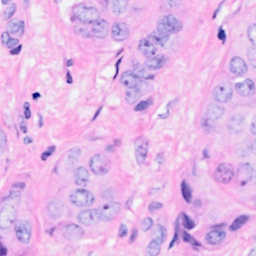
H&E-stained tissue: Breast